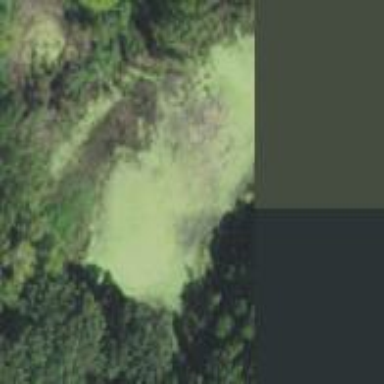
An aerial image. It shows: Pond with natural water.